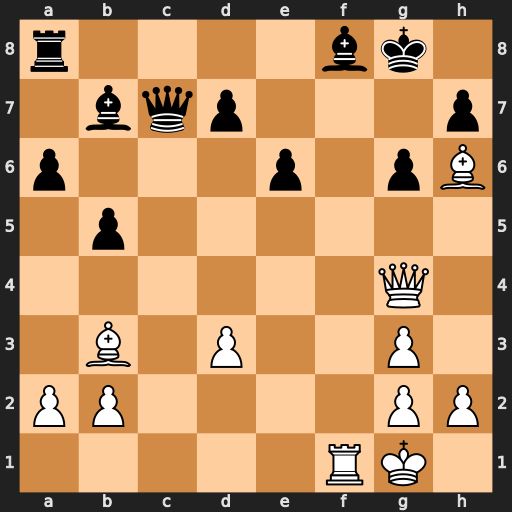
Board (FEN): r4bk1/1bqp3p/p3p1pB/1p6/6Q1/1B1P2P1/PP4PP/5RK1
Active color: w
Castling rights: -
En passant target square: -
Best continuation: Bxe6+ dxe6 Qxe6+ Kh8 Bxf8